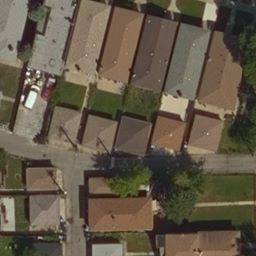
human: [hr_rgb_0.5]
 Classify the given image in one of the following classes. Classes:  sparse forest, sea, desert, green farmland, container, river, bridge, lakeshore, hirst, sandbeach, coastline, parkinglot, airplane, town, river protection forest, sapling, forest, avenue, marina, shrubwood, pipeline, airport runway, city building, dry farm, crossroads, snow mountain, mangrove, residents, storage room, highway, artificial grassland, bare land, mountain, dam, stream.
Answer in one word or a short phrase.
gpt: residents